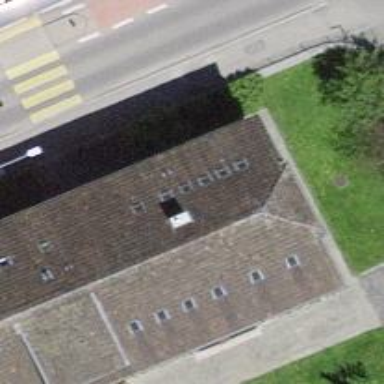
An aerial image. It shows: Residential building.